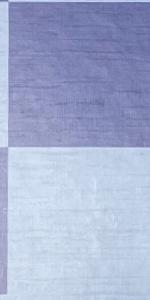
Label: Empty